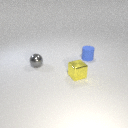
small gray metal sphere to the left of small blue rubber cylinder